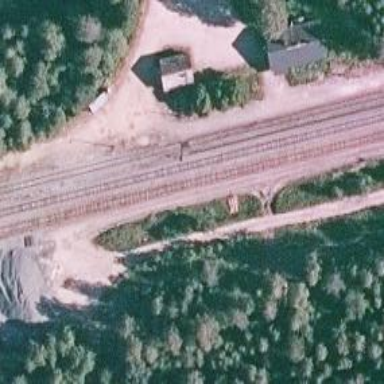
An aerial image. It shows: Railway crossing with saltire marking.